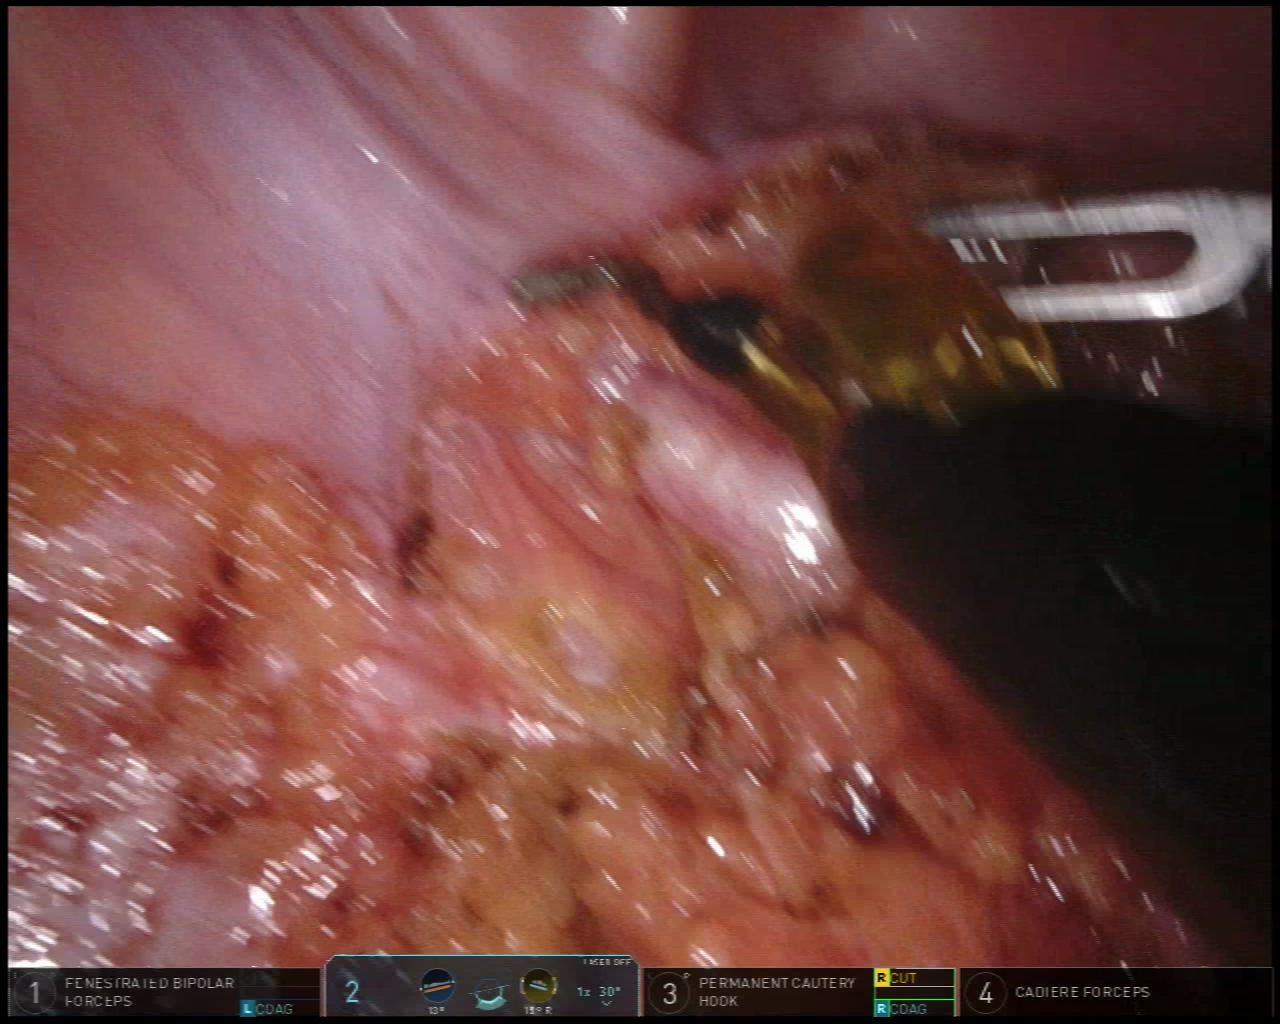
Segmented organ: ureter
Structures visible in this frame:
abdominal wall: yes
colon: no
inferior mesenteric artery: no
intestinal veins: no
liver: no
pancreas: no
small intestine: no
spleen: no
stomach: no
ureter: yes
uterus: no
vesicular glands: no